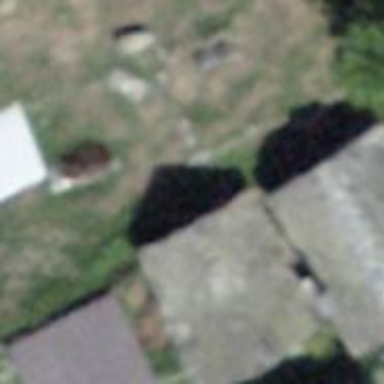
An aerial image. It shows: Ruins of historic building.